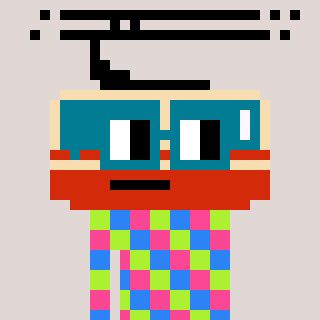
a pixel art character with square dark green glasses, a tram wagon-shaped head and a yellow-colored body on a warm background